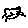
Label: cat